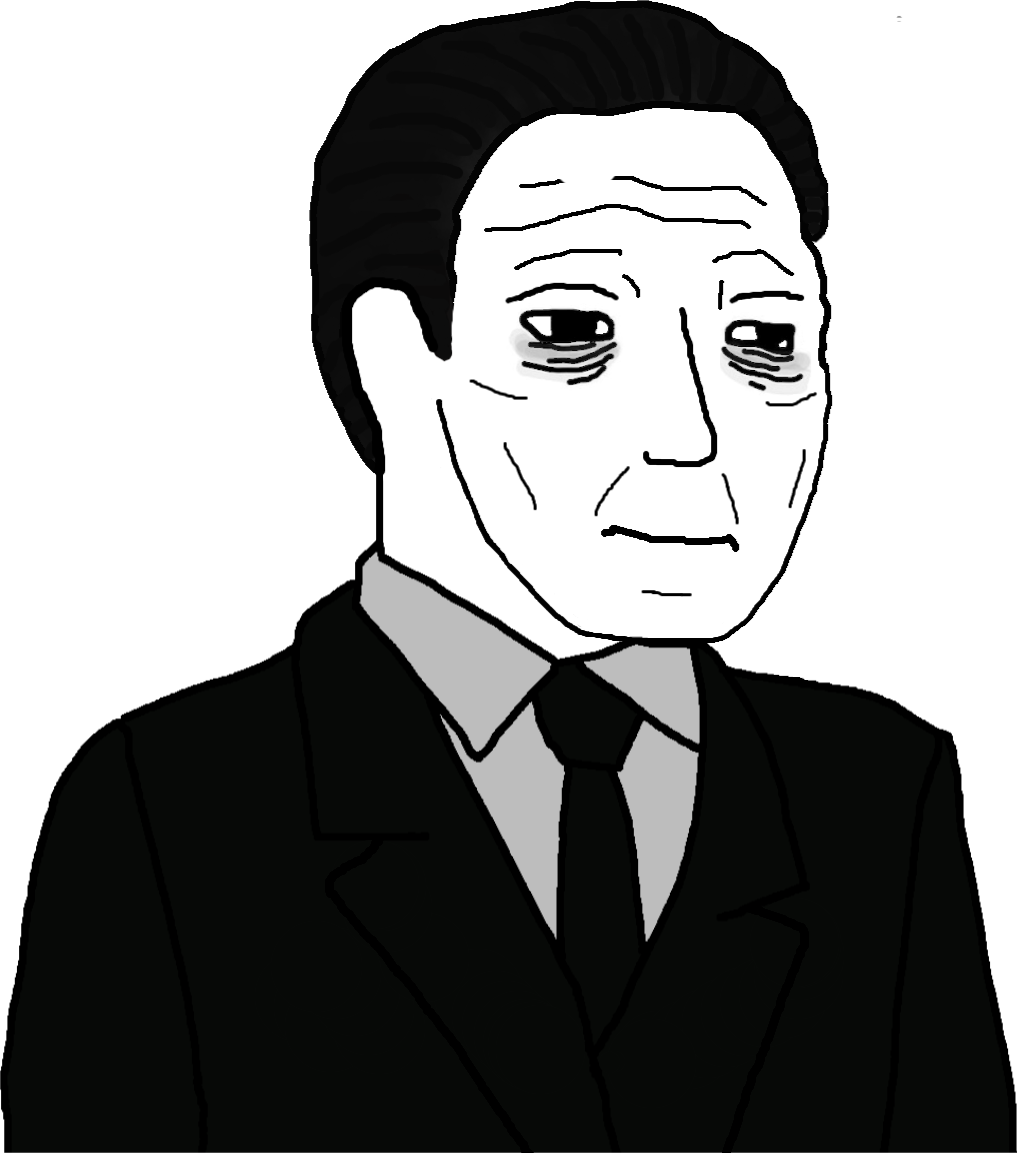
Label: 5_Doomer